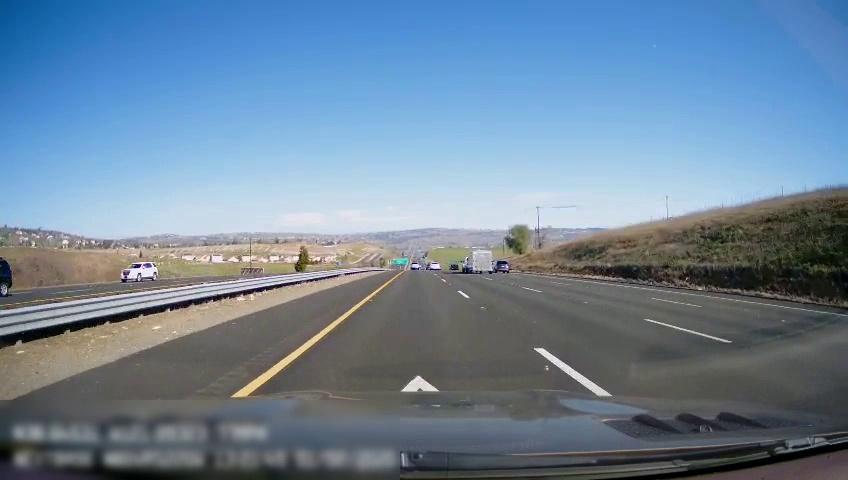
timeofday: Day
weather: Sunny
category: Drivable Space
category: Drivable Space
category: Vehicles | Car
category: Vehicles | SUV
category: Vehicles | Car
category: Vehicles | Other LV
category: Vehicles | Car
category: Vehicles | Truck
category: Lanes | Current Lane
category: Lanes | Current Lane
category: Lanes | Alternate Lane
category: Lanes | Alternate Lane
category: Lanes | Alternate Lane
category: Lanes | Opposite Lane
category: Lanes | Opposite Lane
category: Lanes | Opposite Lane
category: Traffic | Signs